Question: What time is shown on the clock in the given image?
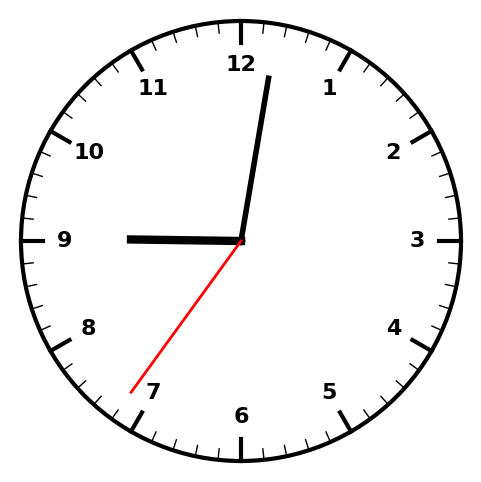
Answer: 09:01:36